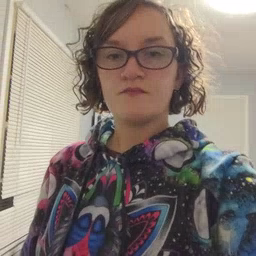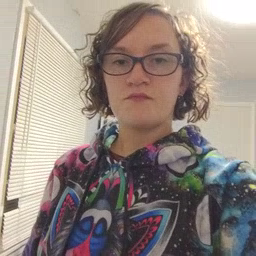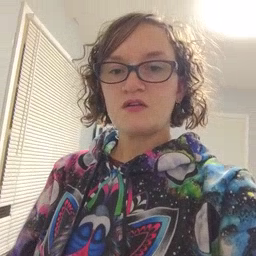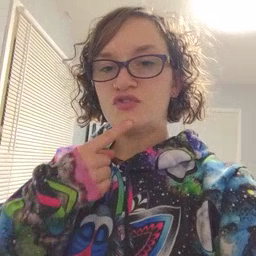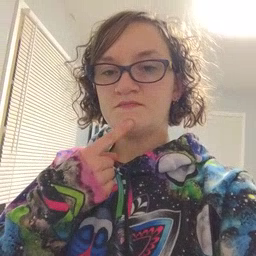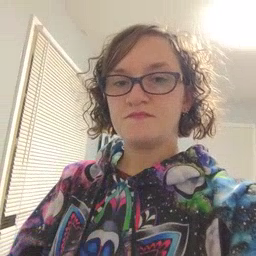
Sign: chin